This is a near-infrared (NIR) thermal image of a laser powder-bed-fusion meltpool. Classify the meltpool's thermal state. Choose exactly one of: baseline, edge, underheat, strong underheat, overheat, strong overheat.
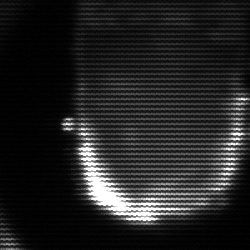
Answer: baseline